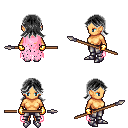
a pixel art fantasy rpg character, female body template, human, tanned skin, pink tattered cape, metal pants, gray loose hair, gold gloves, metal boots, spear, four views (front, back, left, right), 2x2 character sprite sheet, small pixel art, hard edges, no anti-aliasing